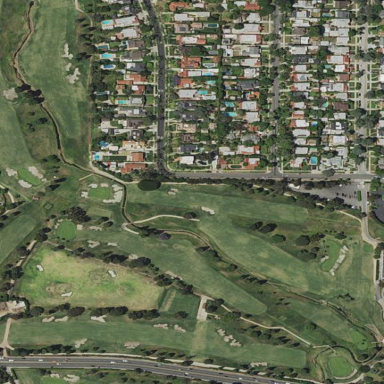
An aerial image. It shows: Water hazard on golf course.